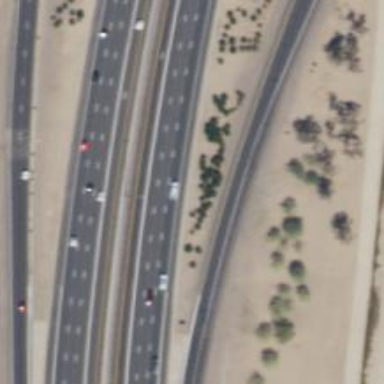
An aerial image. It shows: Asphalt motorway link.